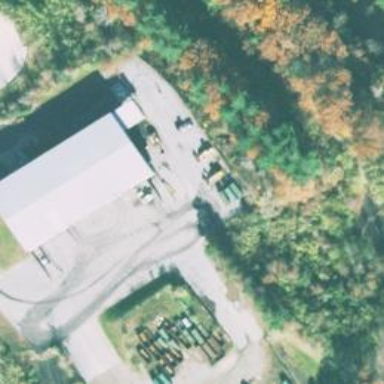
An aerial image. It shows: Building used as waste transfer station.